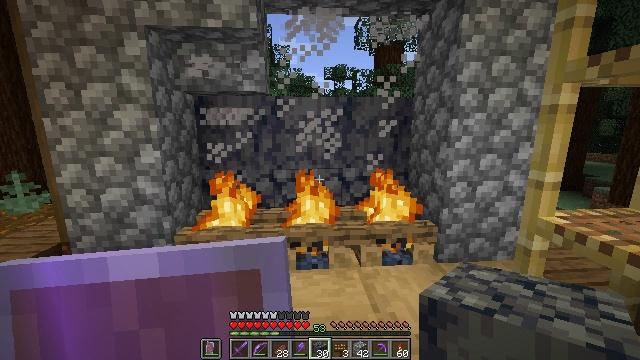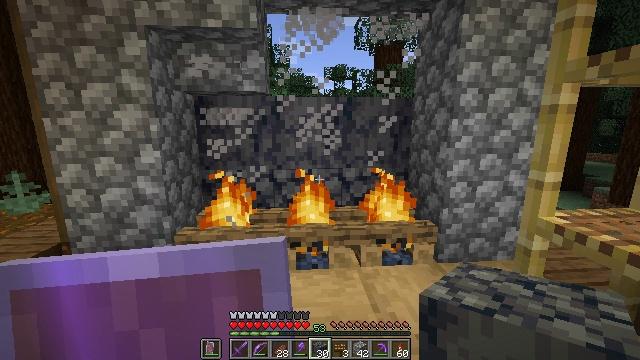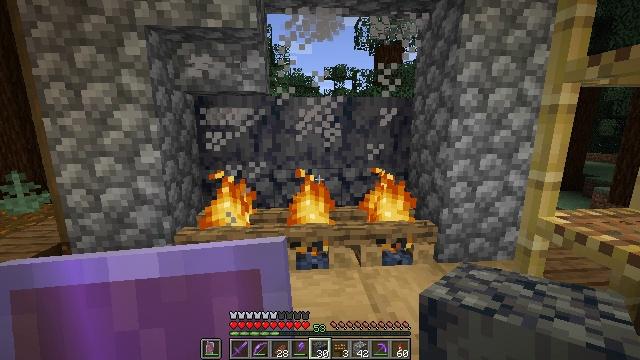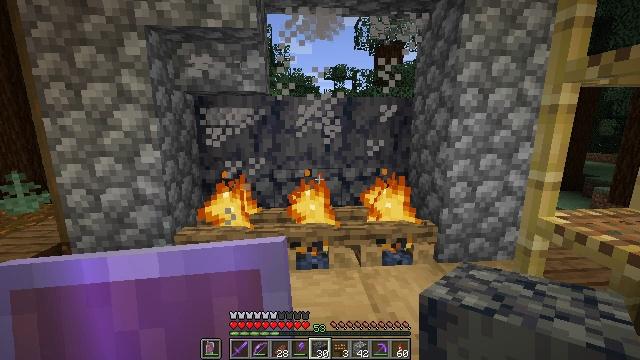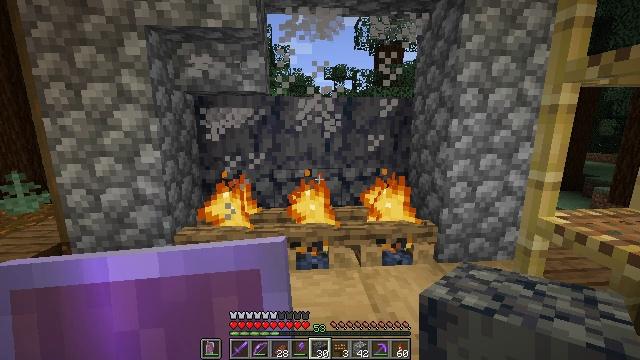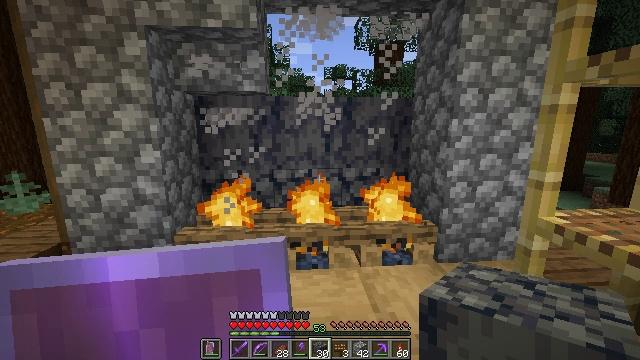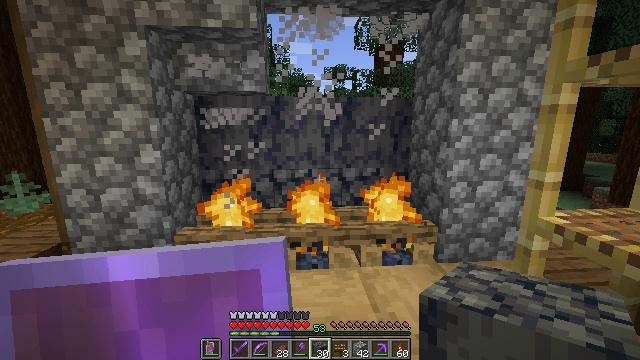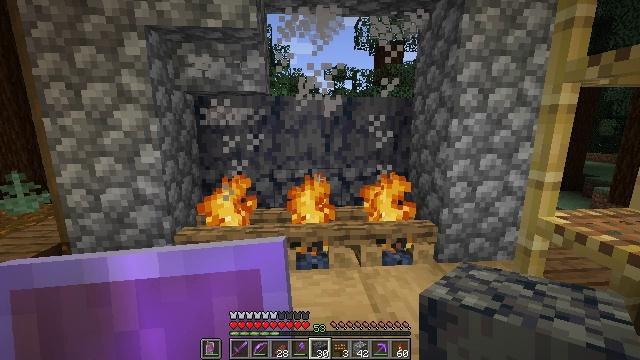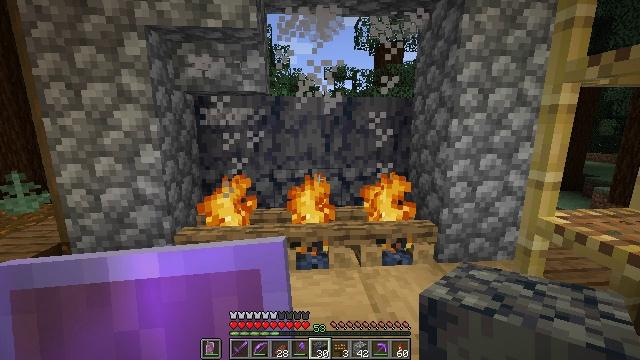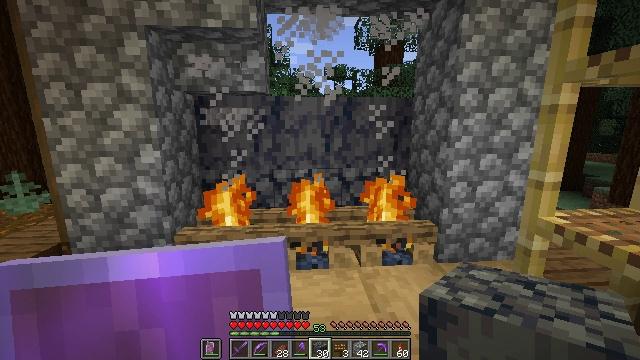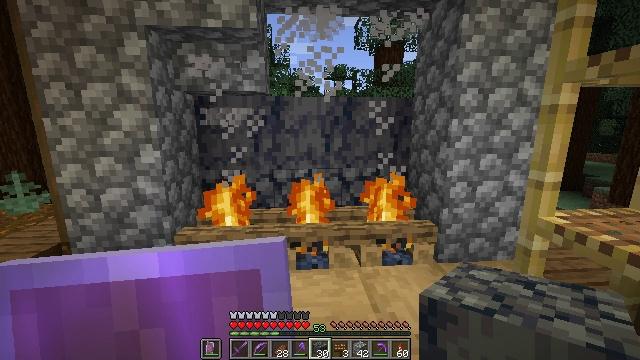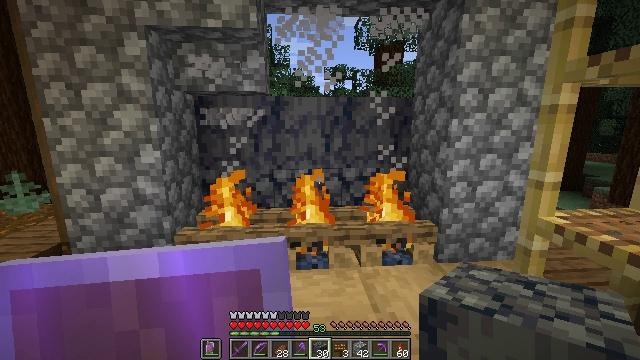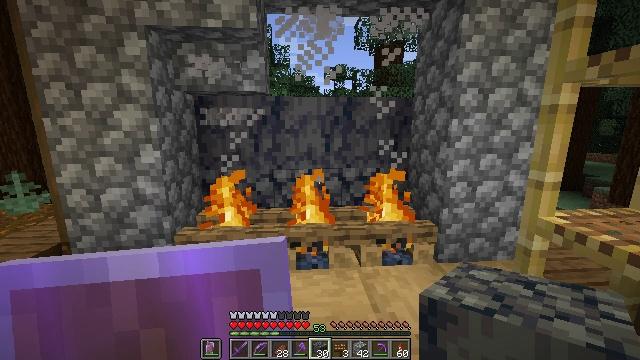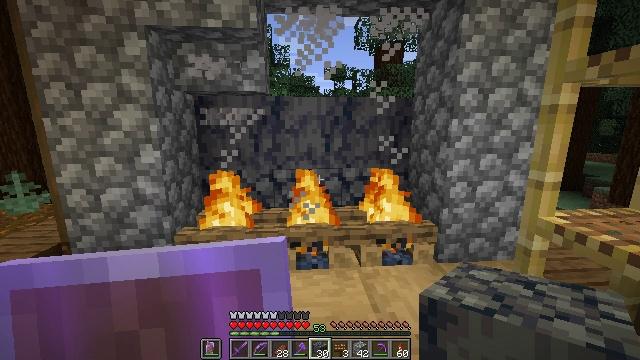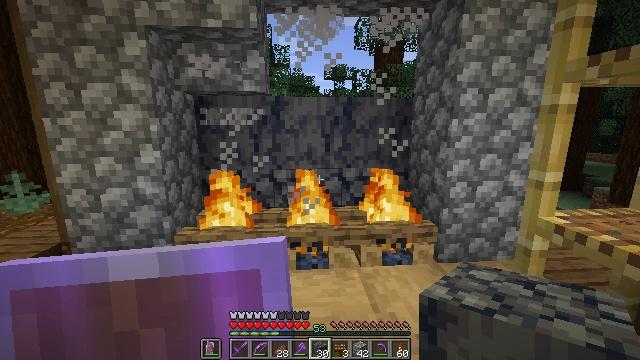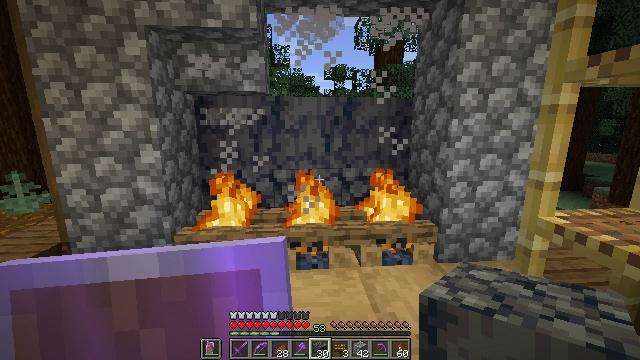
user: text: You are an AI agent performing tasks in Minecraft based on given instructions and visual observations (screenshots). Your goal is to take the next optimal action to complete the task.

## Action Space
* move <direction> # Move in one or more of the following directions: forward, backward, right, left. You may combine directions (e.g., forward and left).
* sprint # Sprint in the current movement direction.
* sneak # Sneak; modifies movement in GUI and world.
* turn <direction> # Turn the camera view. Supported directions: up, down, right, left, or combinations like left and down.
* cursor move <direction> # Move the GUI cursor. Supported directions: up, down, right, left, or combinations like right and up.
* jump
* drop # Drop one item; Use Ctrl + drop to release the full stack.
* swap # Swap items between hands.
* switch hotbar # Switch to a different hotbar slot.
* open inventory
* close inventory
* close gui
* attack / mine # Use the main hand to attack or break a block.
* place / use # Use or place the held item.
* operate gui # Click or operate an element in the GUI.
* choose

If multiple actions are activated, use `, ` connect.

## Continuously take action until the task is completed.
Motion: motion action
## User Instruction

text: Mine the campfire to collect it.
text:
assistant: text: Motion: no_op
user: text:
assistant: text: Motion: no_op
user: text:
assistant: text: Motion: no_op
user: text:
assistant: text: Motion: no_op
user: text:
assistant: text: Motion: no_op
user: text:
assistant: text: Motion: no_op
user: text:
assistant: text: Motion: no_op
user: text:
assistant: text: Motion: no_op
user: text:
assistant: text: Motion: no_op
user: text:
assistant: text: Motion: no_op
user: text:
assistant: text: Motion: no_op
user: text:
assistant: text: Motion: no_op
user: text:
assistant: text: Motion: no_op
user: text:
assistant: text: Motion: no_op
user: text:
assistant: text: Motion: no_op
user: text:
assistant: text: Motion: no_op
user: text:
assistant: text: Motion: no_op
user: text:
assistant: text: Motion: no_op
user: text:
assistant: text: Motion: no_op
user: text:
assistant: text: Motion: no_op
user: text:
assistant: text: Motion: no_op
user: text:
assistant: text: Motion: no_op
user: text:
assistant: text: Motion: no_op
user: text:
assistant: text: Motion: no_op
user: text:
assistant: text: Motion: no_op
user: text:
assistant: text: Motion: no_op
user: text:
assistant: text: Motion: no_op
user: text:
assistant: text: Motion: no_op
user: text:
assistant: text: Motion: no_op
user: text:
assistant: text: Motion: no_op